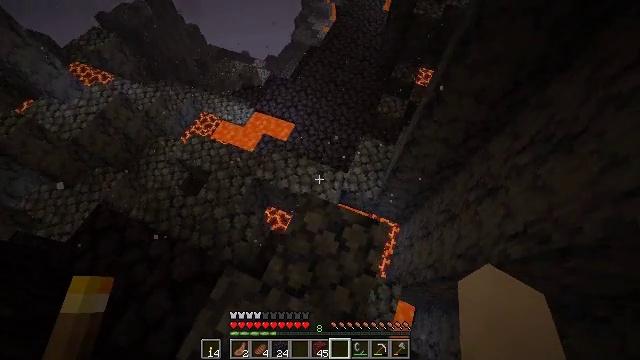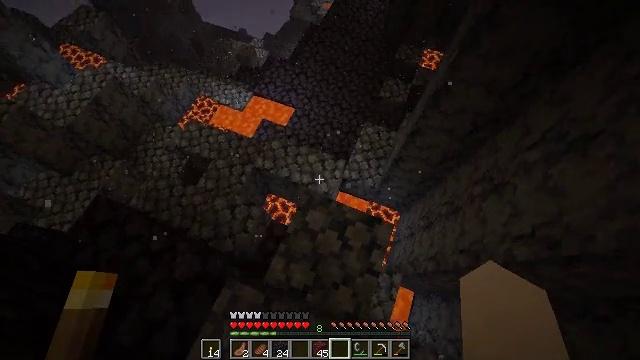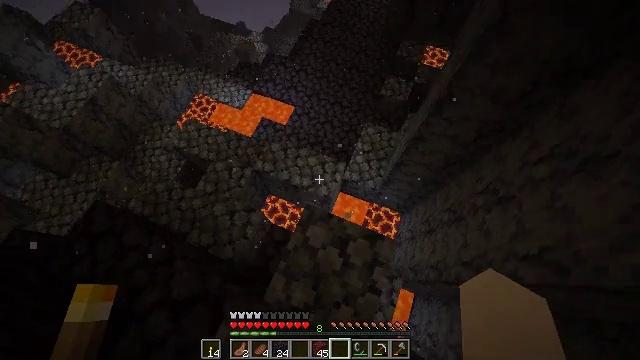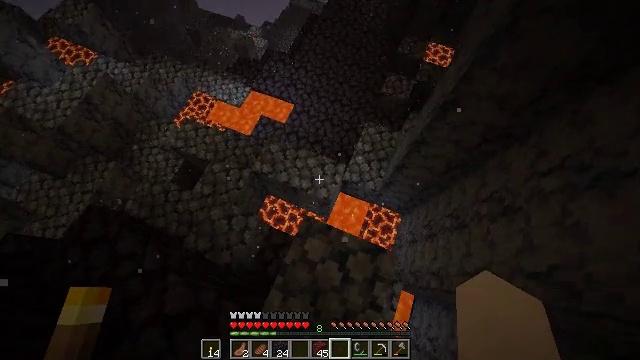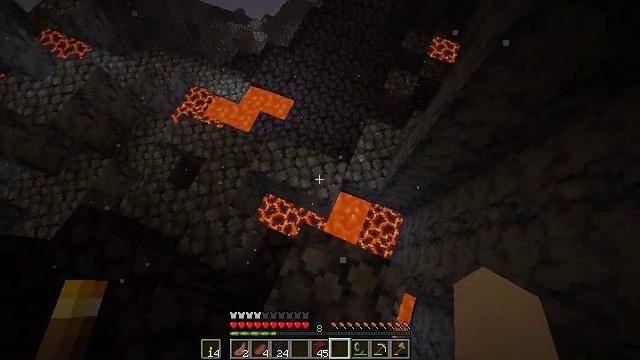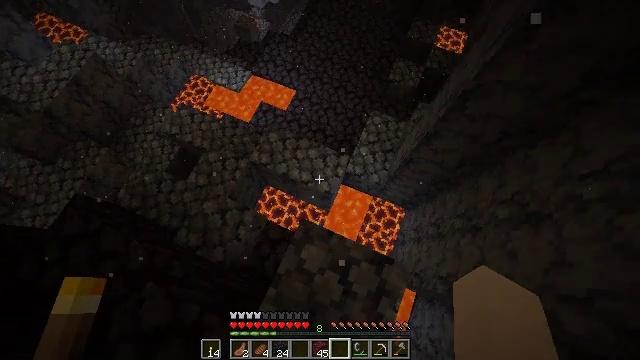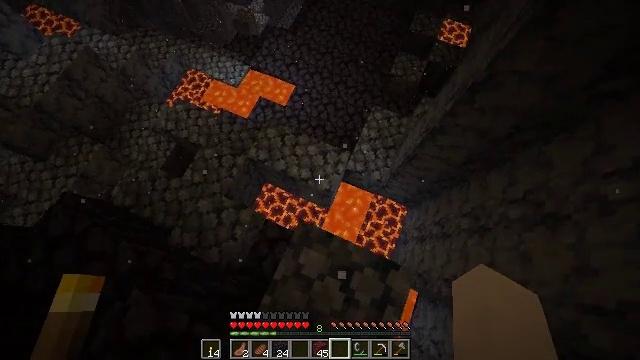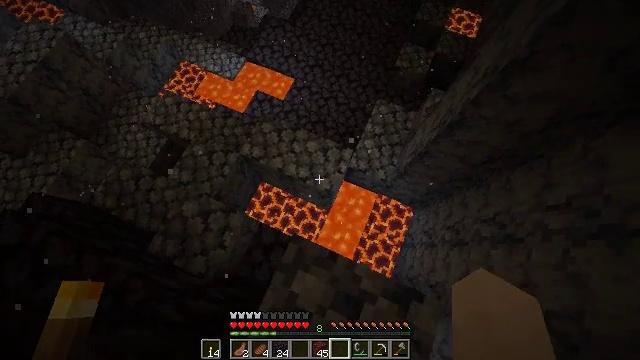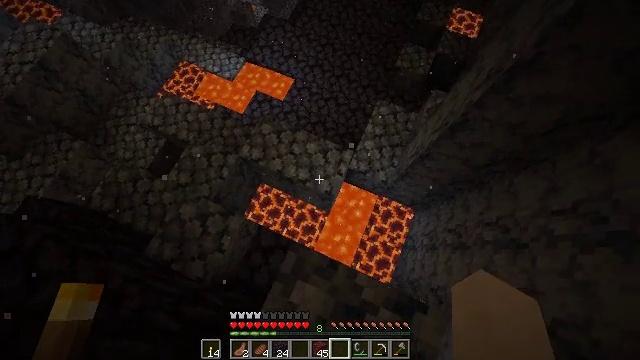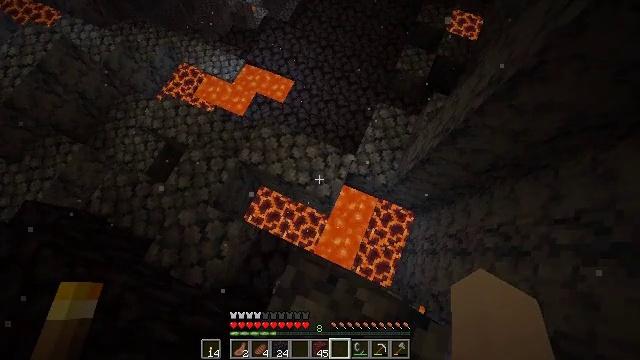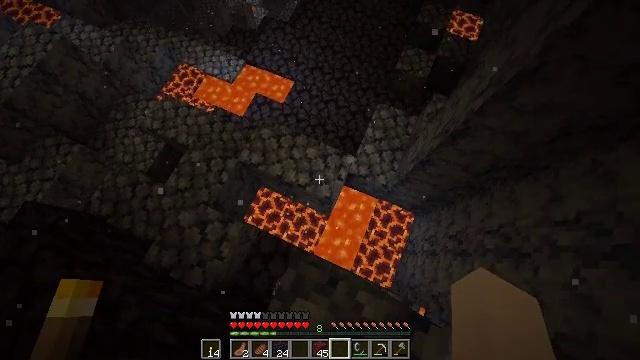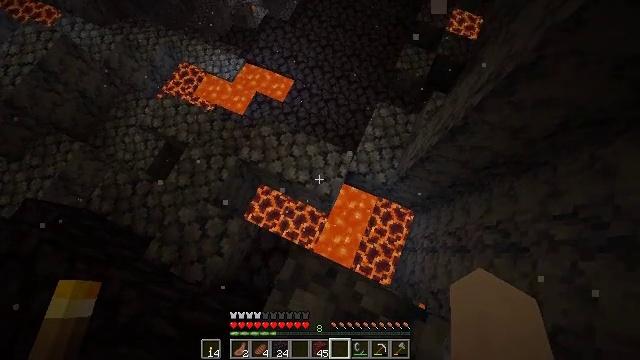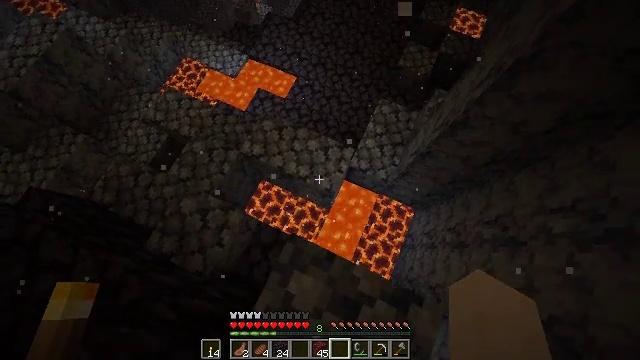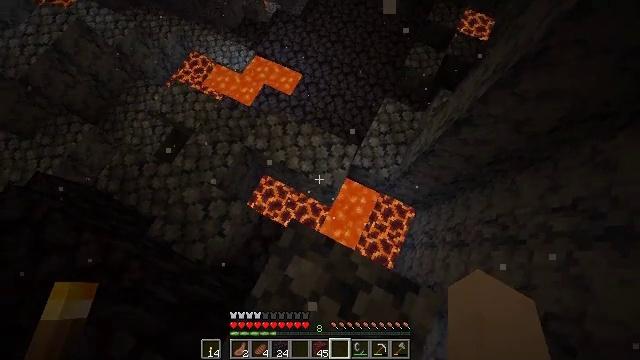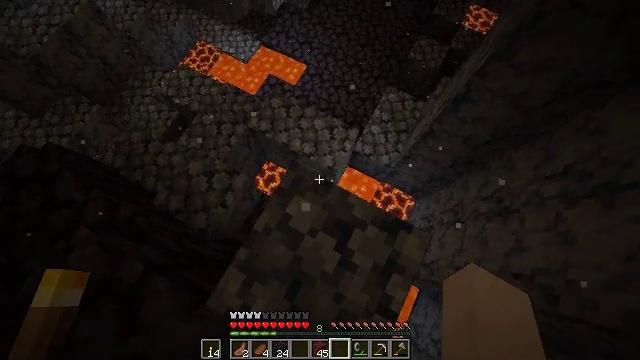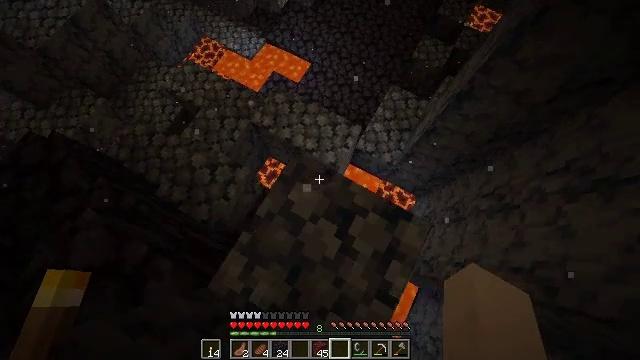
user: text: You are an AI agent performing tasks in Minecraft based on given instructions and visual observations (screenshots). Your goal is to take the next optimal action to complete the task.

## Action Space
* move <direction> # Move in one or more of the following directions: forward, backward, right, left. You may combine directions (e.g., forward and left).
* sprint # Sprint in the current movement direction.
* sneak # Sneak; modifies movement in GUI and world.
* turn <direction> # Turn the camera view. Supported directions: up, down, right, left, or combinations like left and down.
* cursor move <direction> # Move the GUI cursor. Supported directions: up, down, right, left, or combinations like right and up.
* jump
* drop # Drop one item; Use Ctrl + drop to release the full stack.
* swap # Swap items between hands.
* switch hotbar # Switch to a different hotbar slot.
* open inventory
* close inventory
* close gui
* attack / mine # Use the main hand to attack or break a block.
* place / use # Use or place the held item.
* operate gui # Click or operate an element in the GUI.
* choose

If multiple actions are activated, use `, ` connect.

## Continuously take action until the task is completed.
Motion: motion action
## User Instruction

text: Hunt the magma cube.
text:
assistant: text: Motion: move forward, turn down
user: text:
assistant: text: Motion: move forward, turn down
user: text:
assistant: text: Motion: move forward, turn down
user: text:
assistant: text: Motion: turn down
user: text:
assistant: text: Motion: turn down
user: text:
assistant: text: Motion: no_op
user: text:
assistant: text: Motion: no_op
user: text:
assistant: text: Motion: no_op
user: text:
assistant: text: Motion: no_op
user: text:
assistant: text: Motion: no_op
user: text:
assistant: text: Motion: move back
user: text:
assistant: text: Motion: move back
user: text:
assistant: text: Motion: move back, turn left
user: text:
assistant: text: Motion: move back, turn left
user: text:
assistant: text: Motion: turn left
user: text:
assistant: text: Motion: no_op
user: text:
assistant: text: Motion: no_op
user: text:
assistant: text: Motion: move left
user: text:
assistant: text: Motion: move forward and move left
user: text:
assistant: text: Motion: move forward and move left
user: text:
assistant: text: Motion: move forward and move left
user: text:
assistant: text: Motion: move forward and move left
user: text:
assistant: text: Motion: move forward and move left
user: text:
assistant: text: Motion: move left
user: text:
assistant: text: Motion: move left
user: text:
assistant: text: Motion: move left
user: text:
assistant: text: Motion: move left
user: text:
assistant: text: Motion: move left
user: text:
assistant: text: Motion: move left, turn up
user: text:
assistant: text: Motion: turn right and up